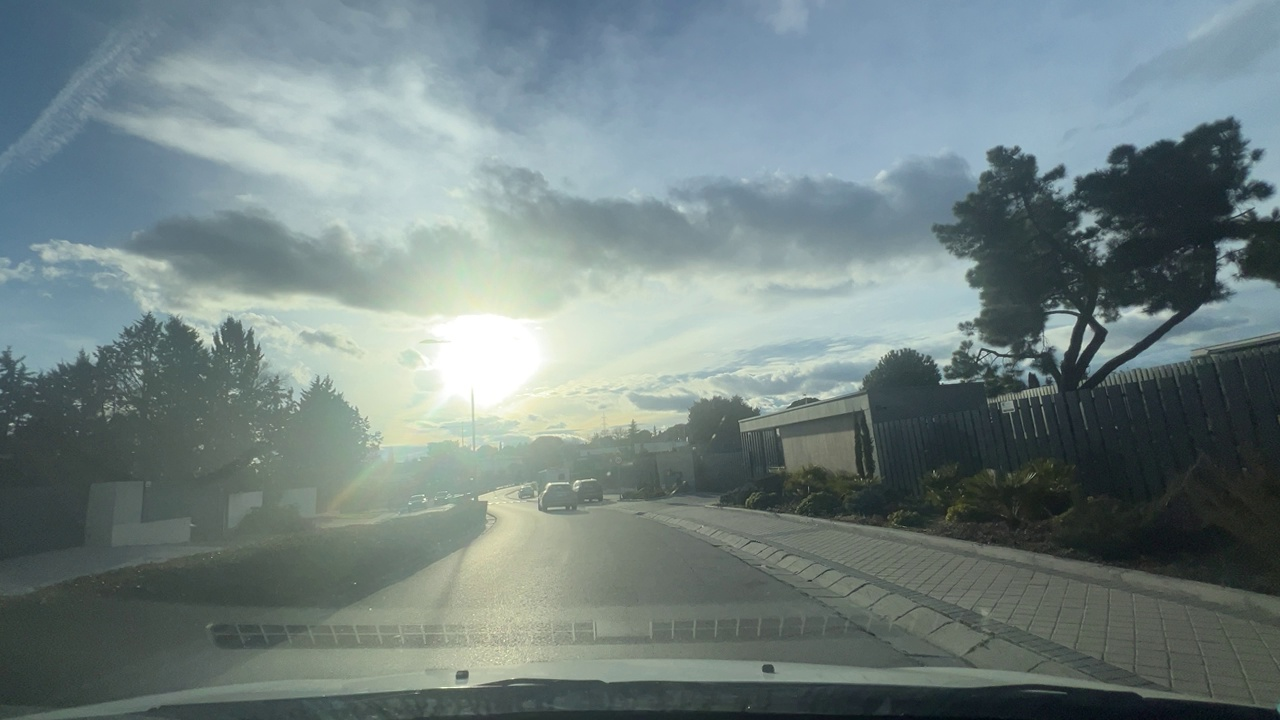
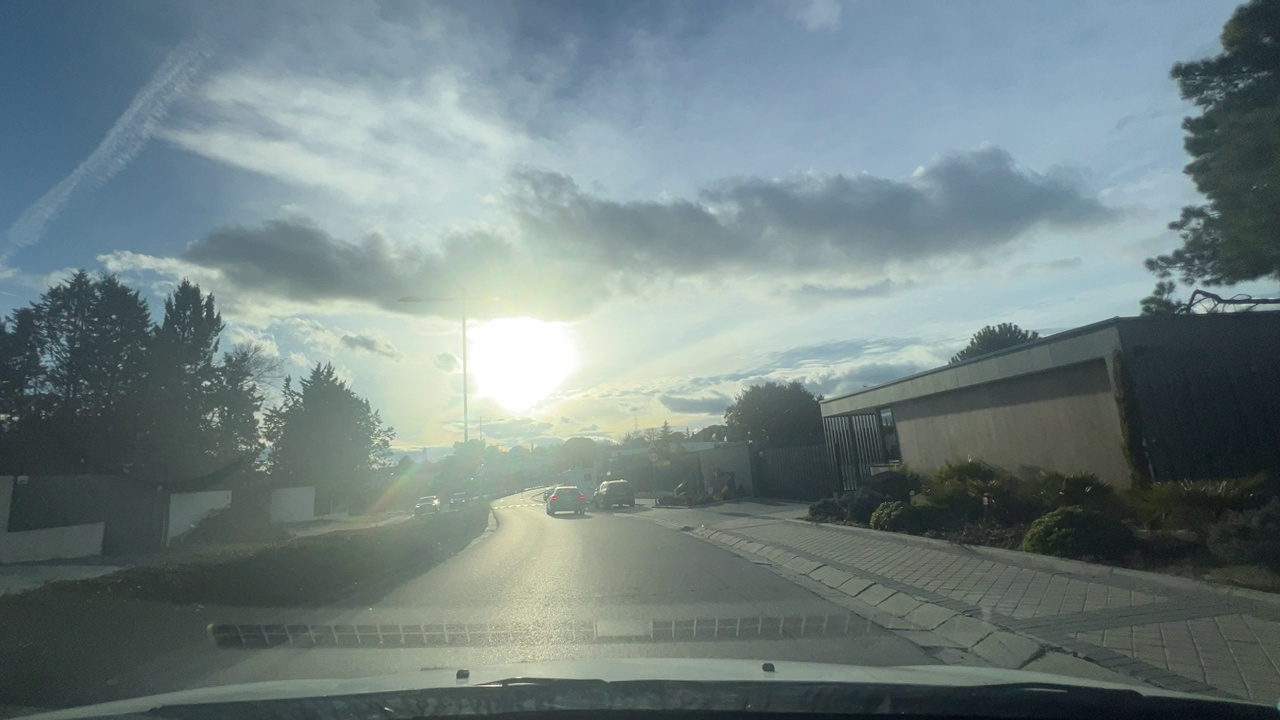
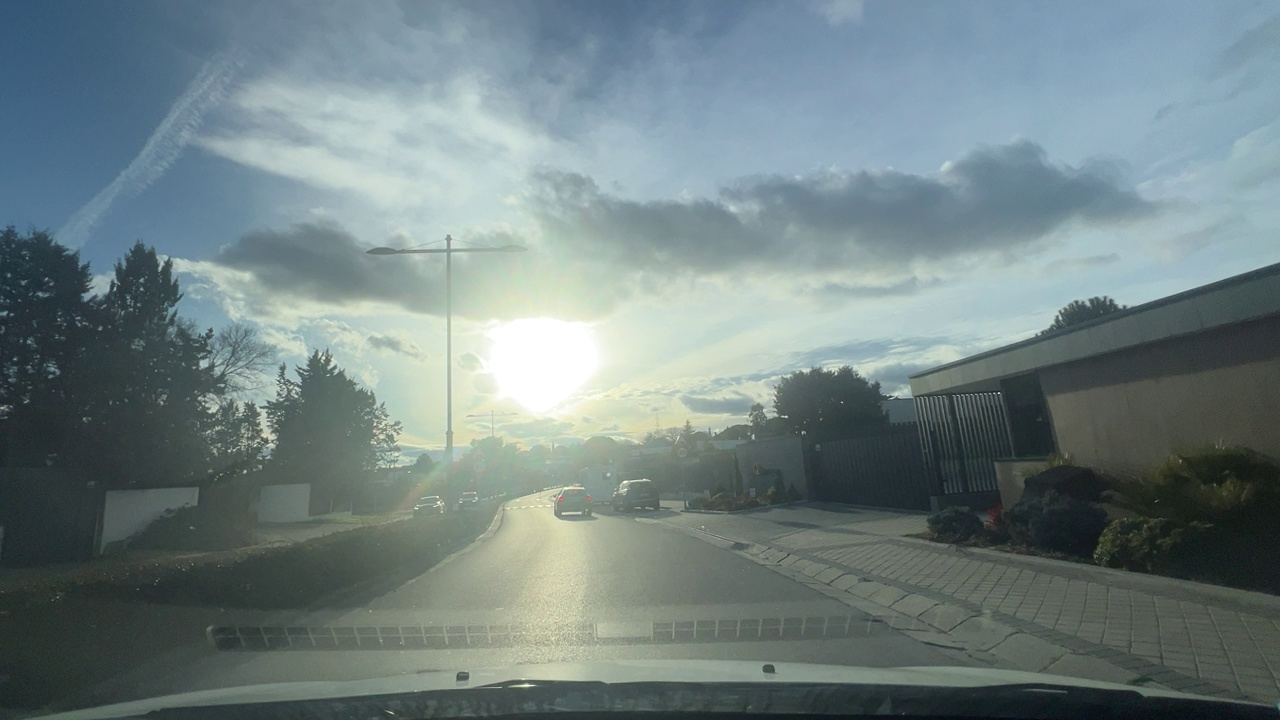
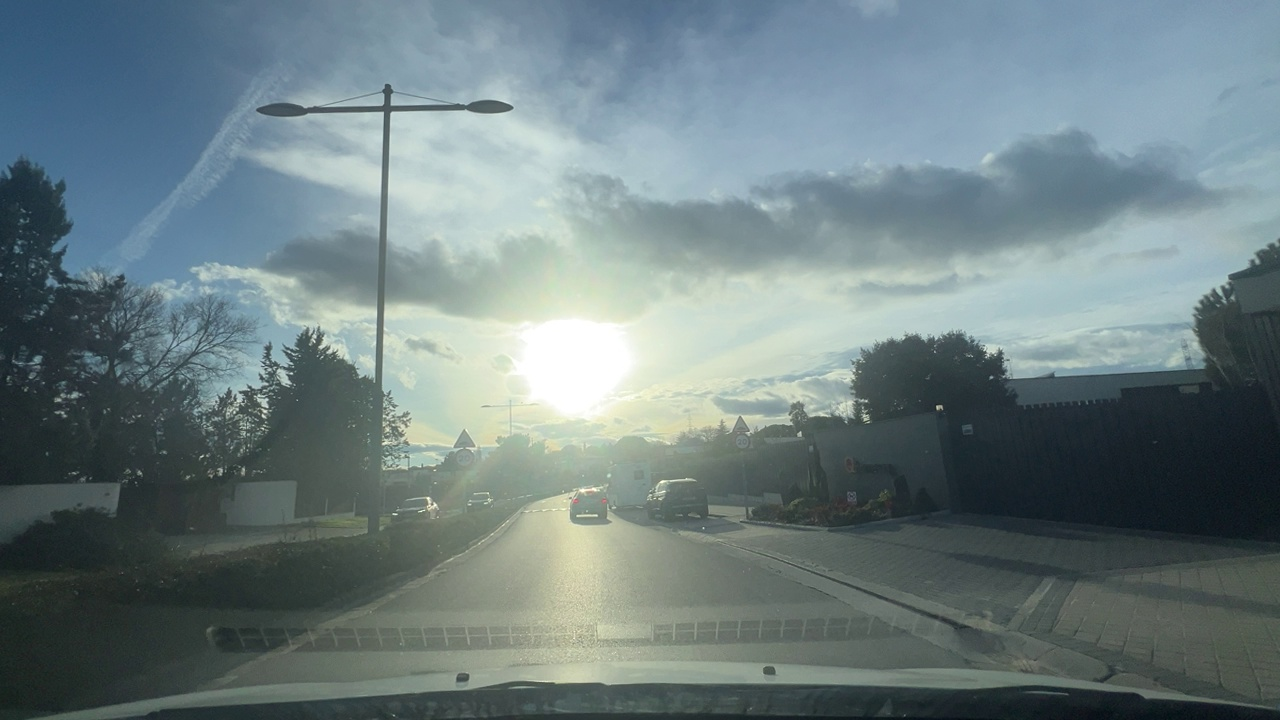
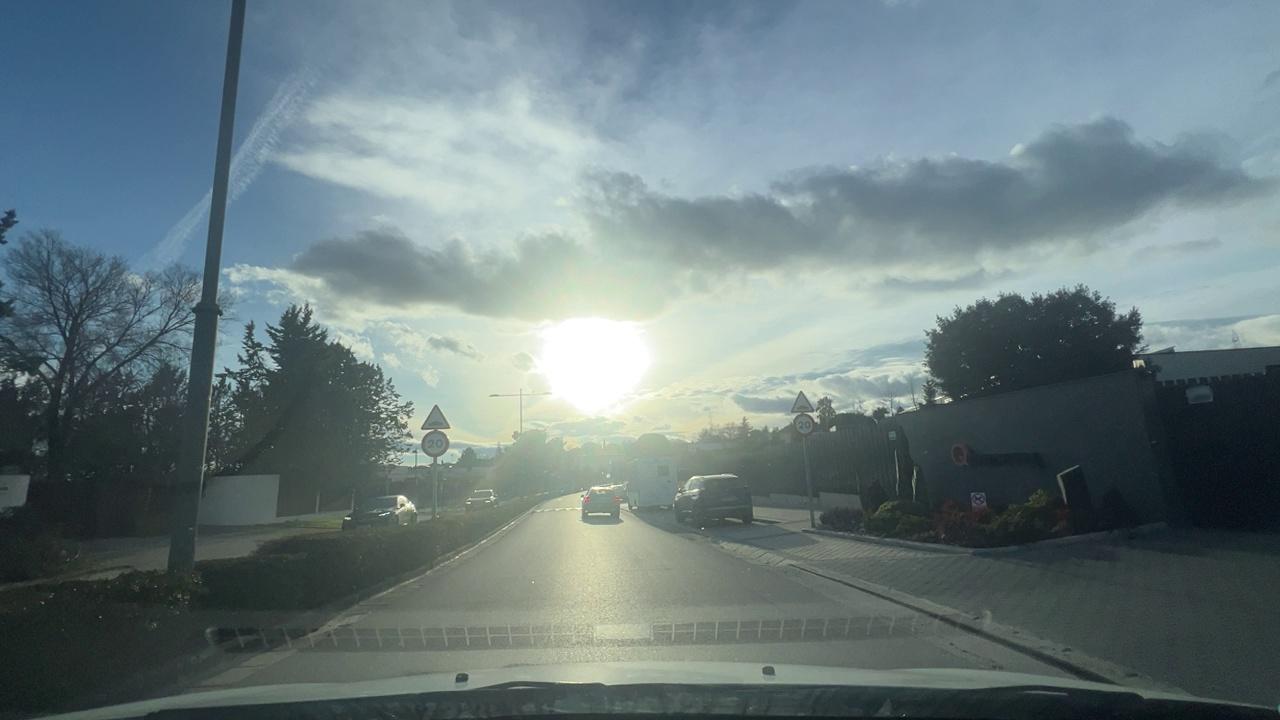
Situation: Speed limit adaptation
Question: Are multiple speed limit signs with different values visible?
Answer: No
Reasoning: Two speed limit signs displaying the same values appear sequentially.

Situation: Speed limit adaptation
Question: Is there a speed limit sign regulating the ego lane?
Answer: Yes
Reasoning: A speed limit sign is positioned on the roadside facing the ego direction of travel.

Situation: Speed limit adaptation
Question: What speed value is displayed on the visible speed limit sign?
Answer: 20
Reasoning: The visible speed limit sign displays 20 km/h.

Situation: Speed limit adaptation
Question: Is the ego vehicle traveling on a highway?
Answer: No
Reasoning: The ego vehicle is travelling in an urban style environment

Situation: Speed limit adaptation
Question: Is the ego vehicle entering or exiting a highway?
Answer: No
Reasoning: The ego vehicle is travelling in an urban style environment

Situation: Speed limit adaptation
Question: Are speed bumps, crosswalks, or construction-related obstacles present in the ego lane?
Answer: Yes
Reasoning: There is a speed bump and pedestrian crossing visible ahead